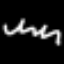
Label: squiggle